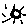
Label: sun